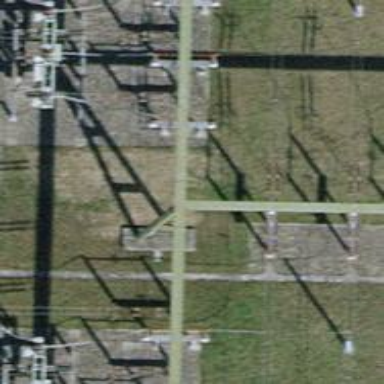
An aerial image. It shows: Insulator used in power equipment.